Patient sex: F
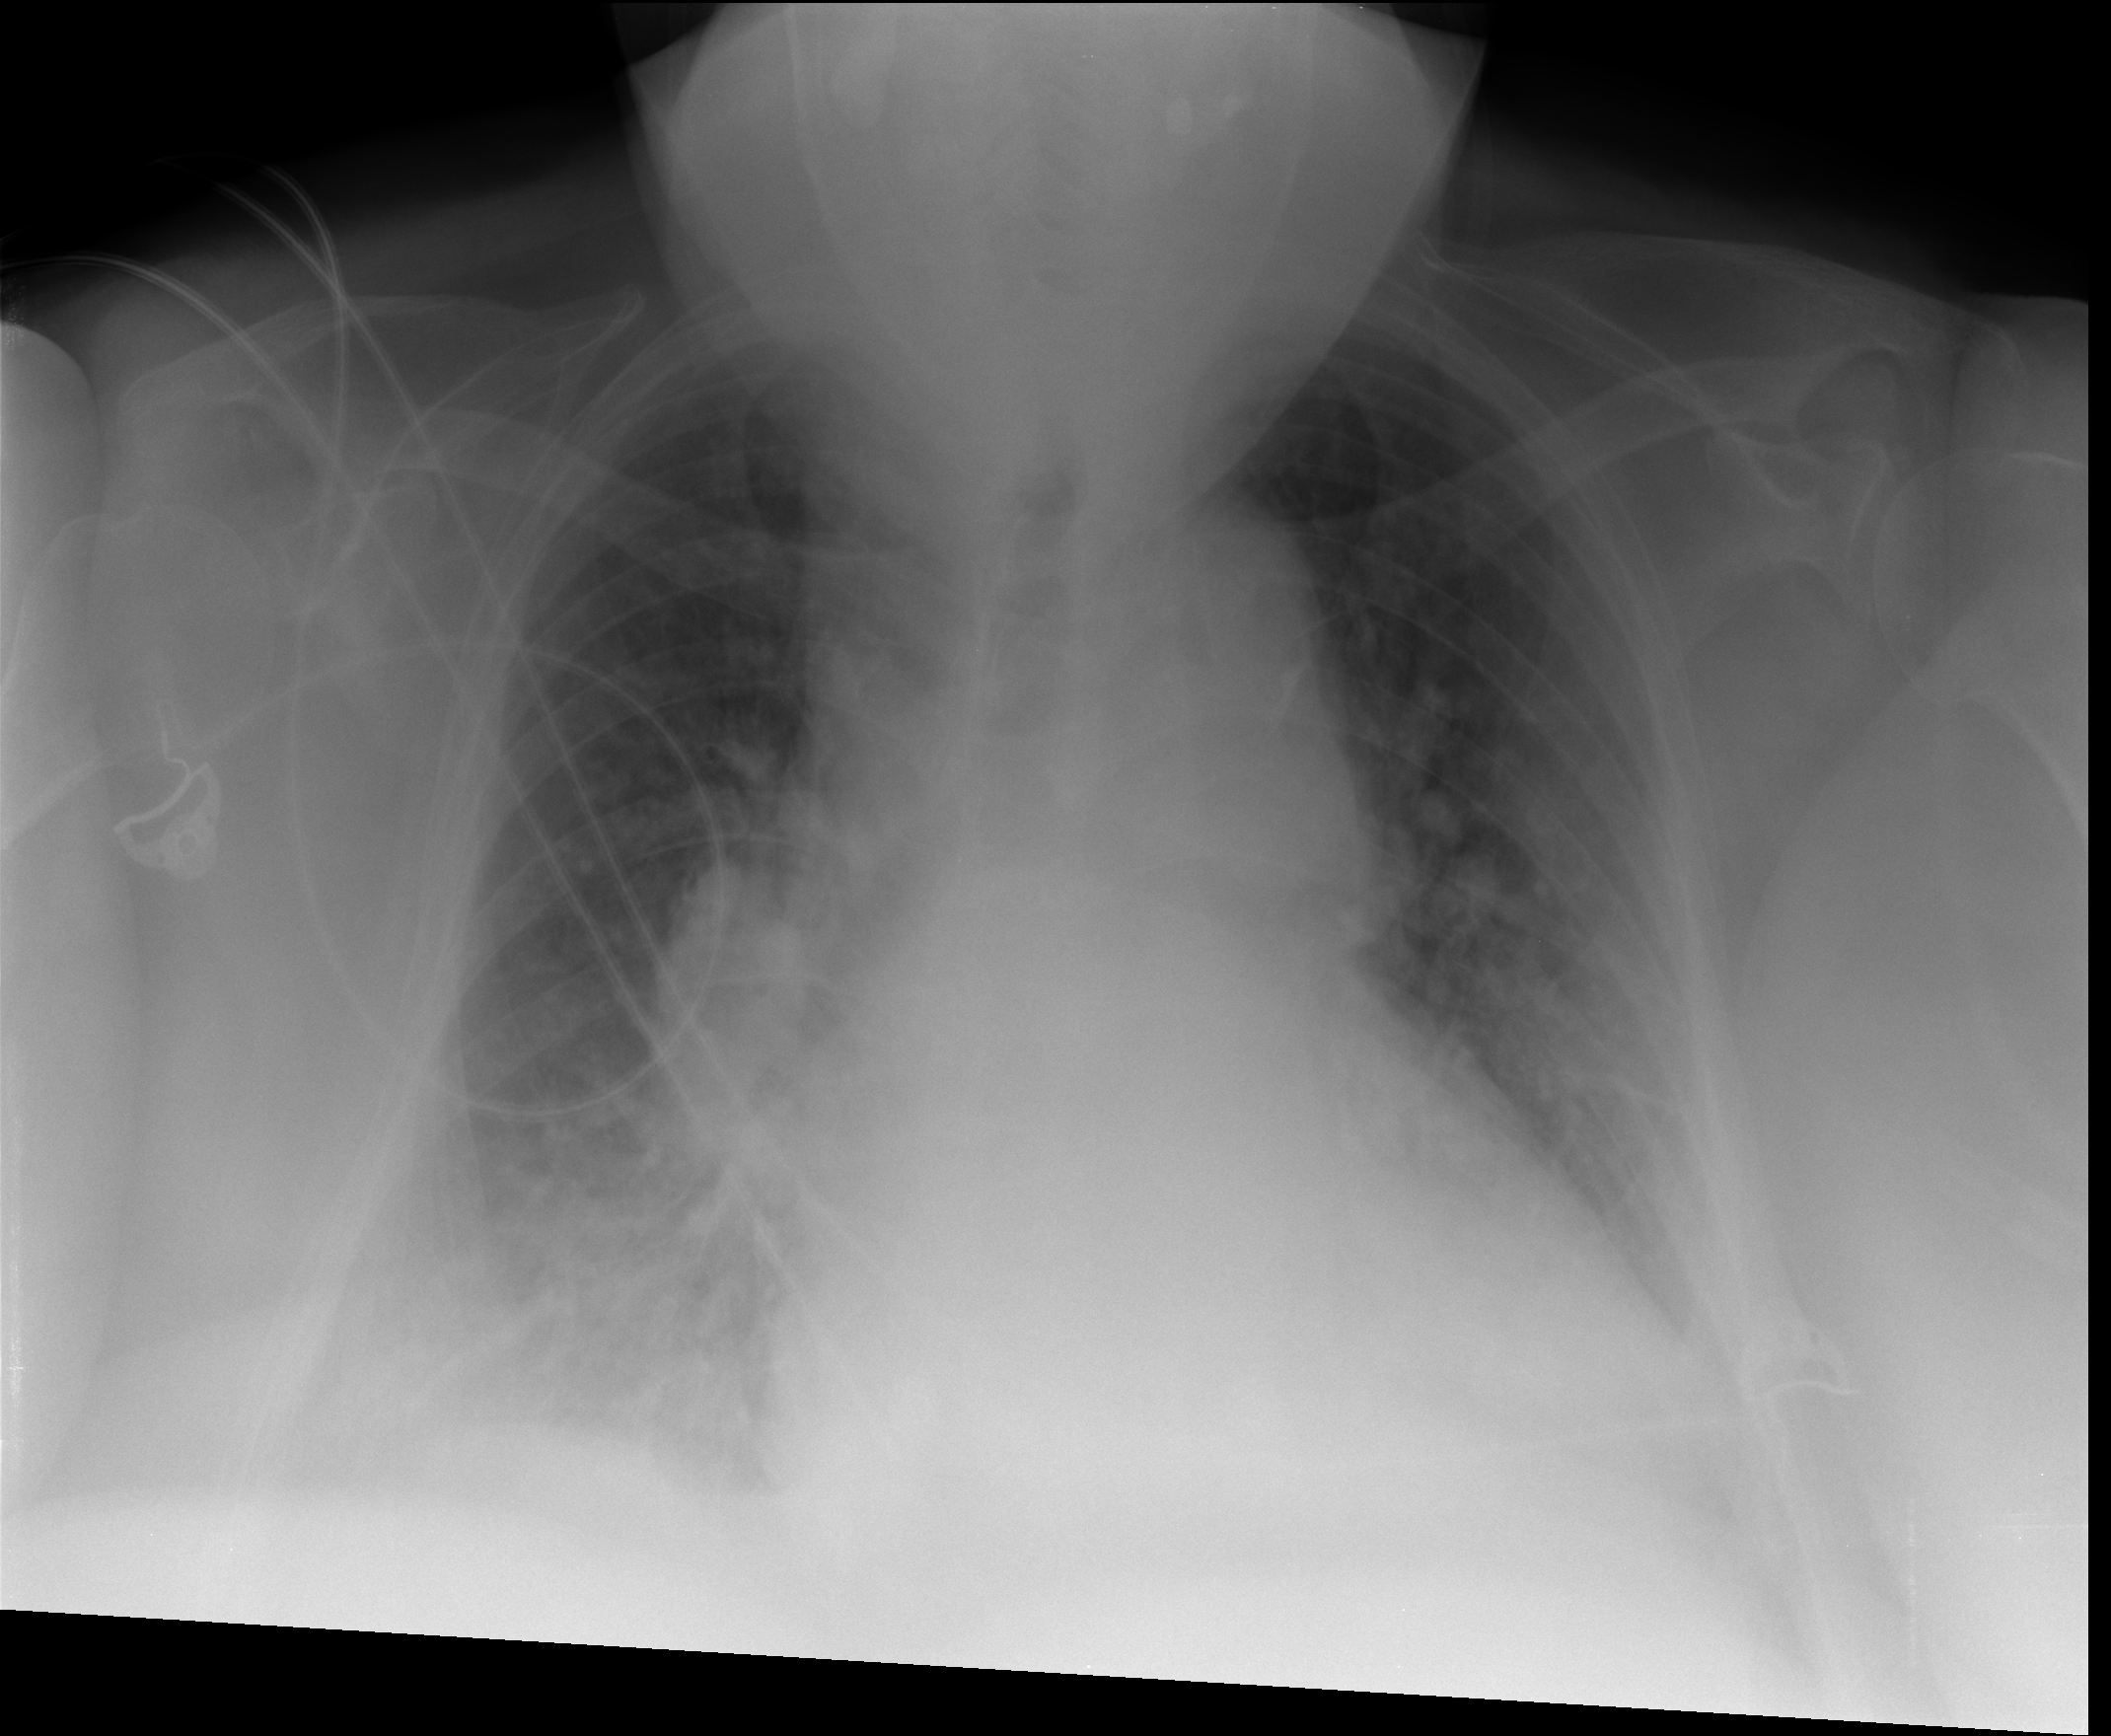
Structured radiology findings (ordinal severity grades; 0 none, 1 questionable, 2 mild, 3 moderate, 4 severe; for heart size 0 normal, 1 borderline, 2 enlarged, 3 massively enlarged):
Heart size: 3
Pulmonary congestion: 3
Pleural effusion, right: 1
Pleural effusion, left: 1
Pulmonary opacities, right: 2
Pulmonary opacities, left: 2
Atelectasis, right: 3
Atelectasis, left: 2